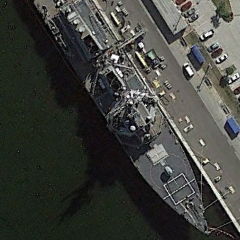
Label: destroyer